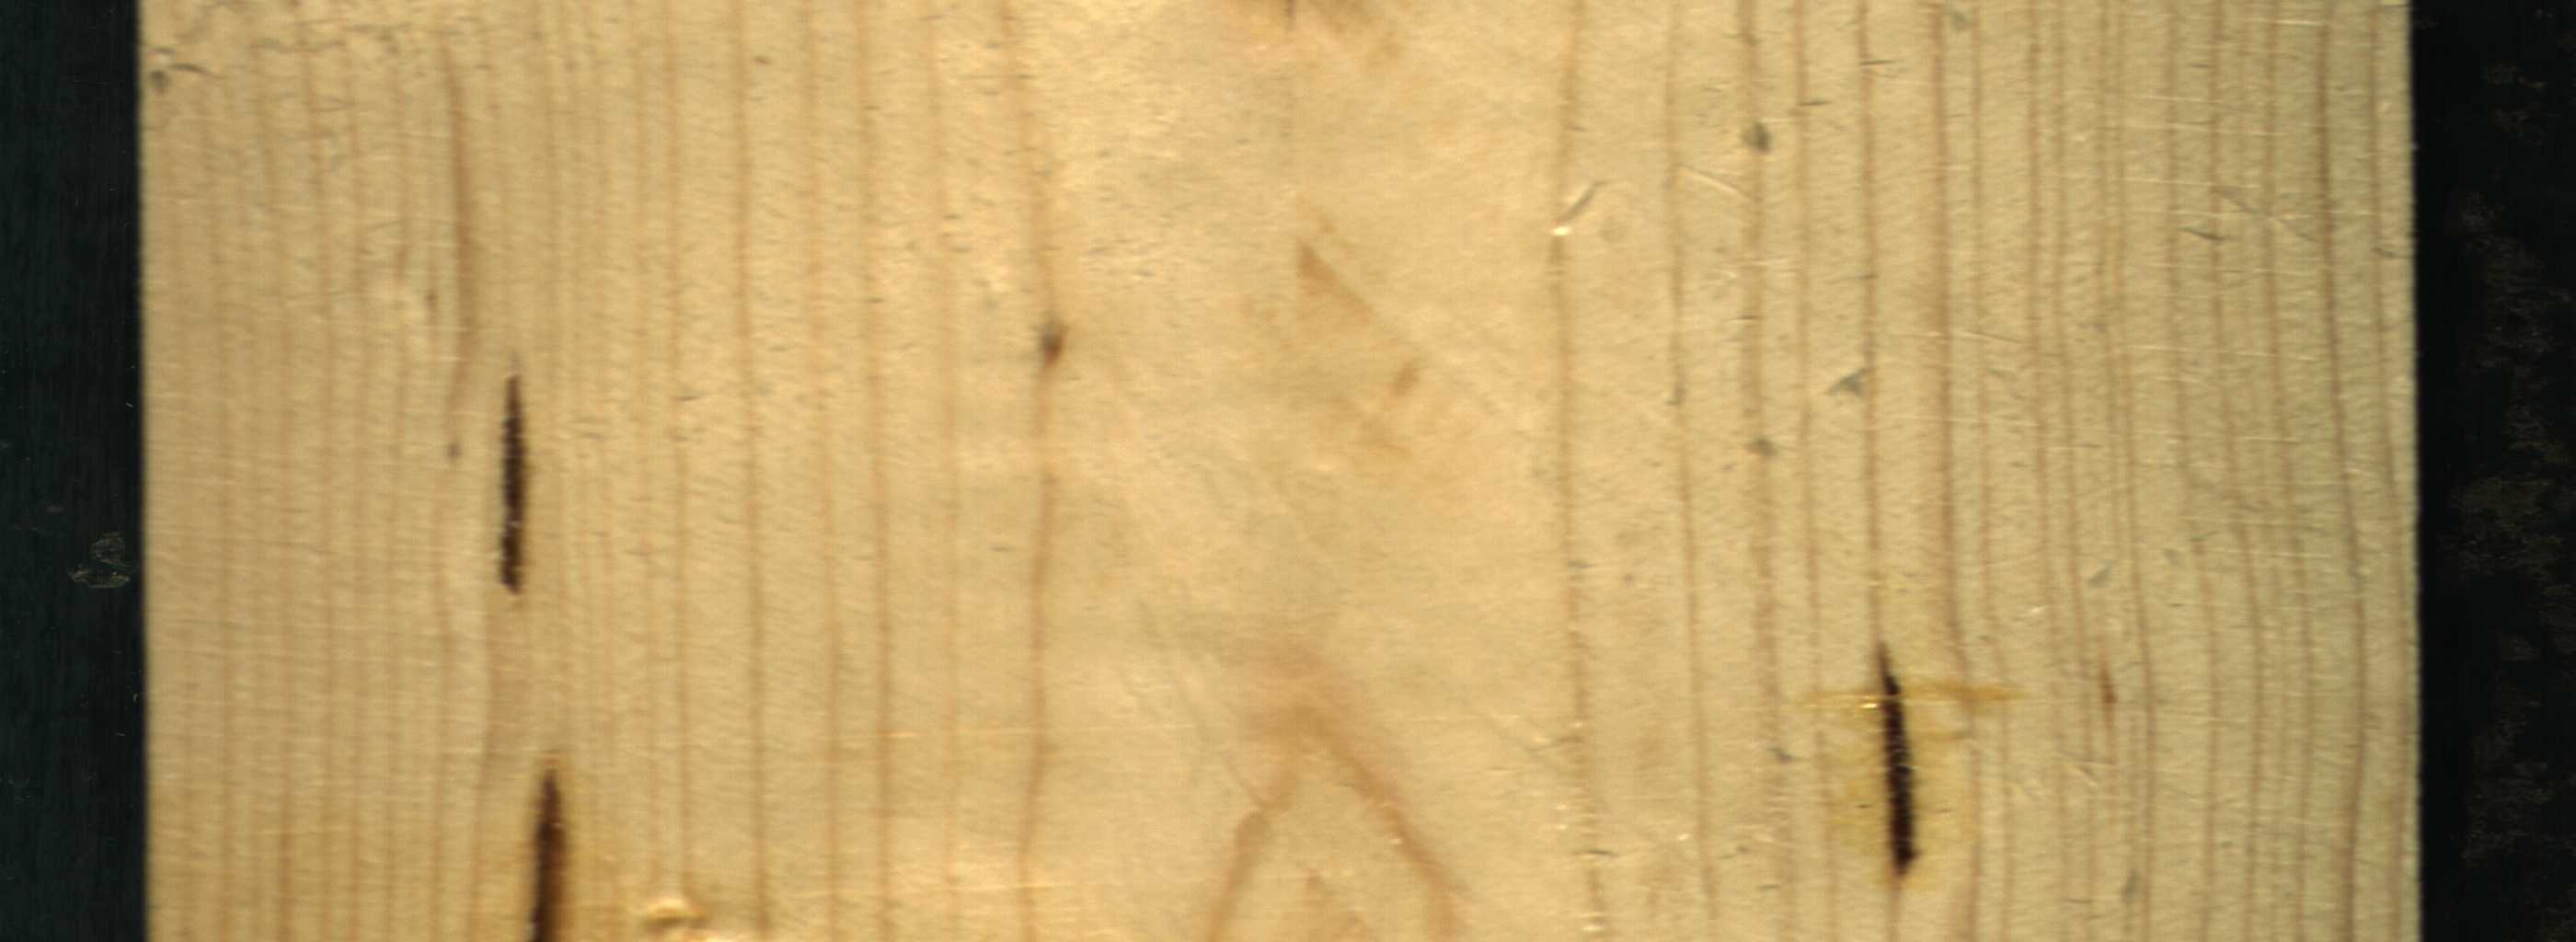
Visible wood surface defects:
resin
resin
resin